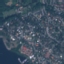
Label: Residential